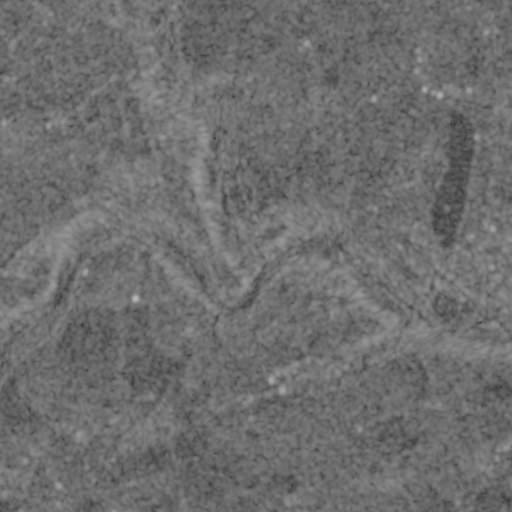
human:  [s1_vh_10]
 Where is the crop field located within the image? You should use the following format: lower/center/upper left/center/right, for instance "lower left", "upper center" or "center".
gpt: The crop field is located in the upper left of the image.
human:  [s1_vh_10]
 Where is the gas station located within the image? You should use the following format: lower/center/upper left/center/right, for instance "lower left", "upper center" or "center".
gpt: The gas station is located in the center right of the image.
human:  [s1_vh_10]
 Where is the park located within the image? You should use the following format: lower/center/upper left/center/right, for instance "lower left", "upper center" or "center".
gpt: The park is located in the center right of the image.
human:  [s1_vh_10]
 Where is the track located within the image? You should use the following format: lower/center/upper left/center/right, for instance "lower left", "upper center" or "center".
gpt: The track is located in the upper right of the image.
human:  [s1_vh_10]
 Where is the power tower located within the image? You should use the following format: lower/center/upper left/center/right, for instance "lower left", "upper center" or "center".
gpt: There is no power tower in the image.

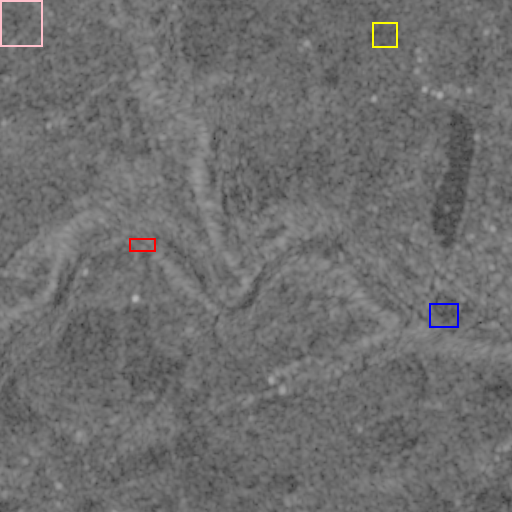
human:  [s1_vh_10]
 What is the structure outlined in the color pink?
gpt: The structure outlined in pink is a crop field.
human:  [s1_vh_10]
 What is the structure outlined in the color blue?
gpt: The structure outlined in blue is a park.
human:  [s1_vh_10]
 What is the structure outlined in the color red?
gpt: The structure outlined in red is a parking lot.
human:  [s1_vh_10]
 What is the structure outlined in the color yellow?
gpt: The structure outlined in yellow is a track.
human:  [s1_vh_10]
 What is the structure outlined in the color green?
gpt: There is no green outline.